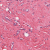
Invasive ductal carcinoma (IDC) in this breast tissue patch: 0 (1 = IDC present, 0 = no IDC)